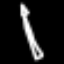
Label: pencil